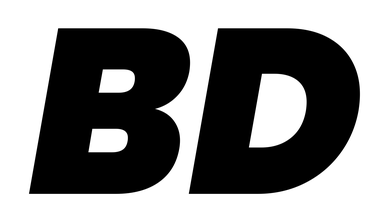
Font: Poppins-BlackItalic